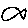
Label: fish